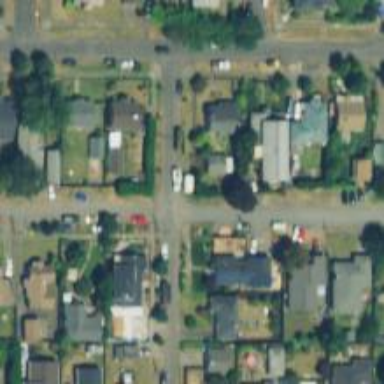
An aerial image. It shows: Residential road with sidewalk on the left.